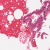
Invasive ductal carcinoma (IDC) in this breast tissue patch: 0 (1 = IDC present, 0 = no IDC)